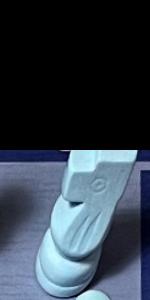
Label: Knight_White